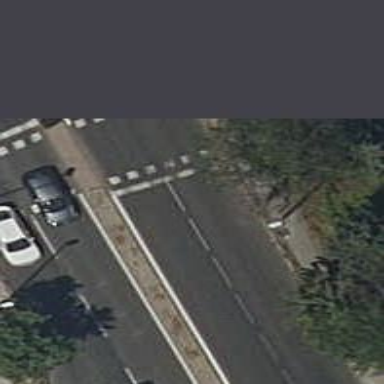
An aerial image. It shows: Crossing with traffic signals.